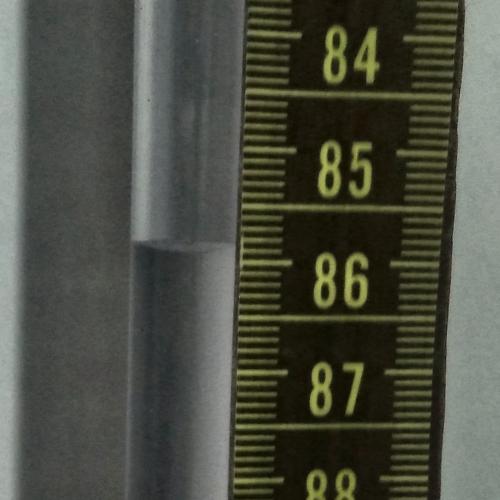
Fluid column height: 85.9 cm